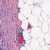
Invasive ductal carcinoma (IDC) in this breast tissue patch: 0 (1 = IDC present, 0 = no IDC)